Question: I updated to Parse SDK 1.6.1 by deleting the Parse and ParseFacebookUtils frameworks and adding back those two and the Bolts framework. This resulted in some 53 errors. I then ensured I had linked all the libraries indicated in the accepted answer here: <URL> and that got me down to about 30 errors, but that's doesn't quite cut it. Here's a screenshot of the kind of errors I'm getting:

What's going on? Thanks
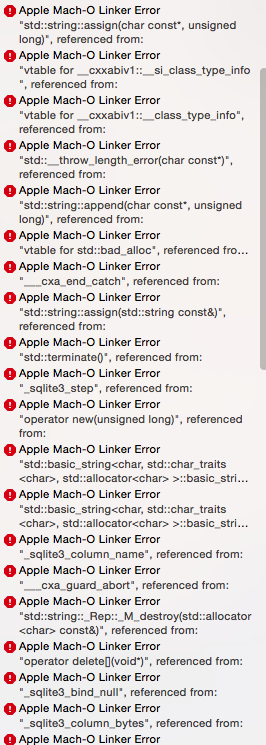
Answer: Since this release you also need to add the 'libstdc++.6.dylib' library.
The current Parse Starter Project has the following :